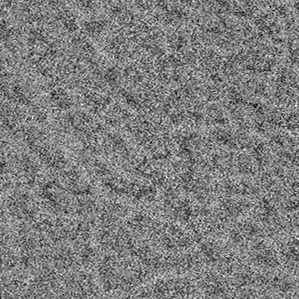
Label: frost